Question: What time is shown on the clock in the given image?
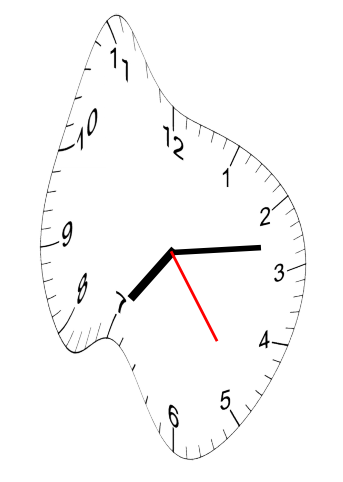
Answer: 07:13:24